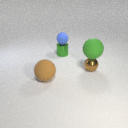
large green rubber sphere above small brown metal sphere